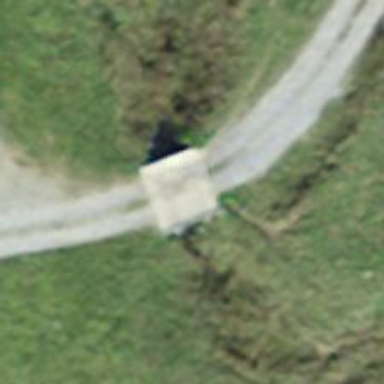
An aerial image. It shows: Track road with grade2 bridge.